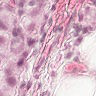
Metastatic tissue present: yes